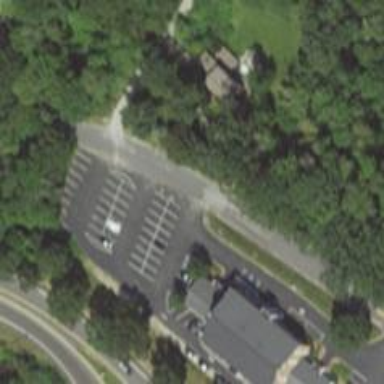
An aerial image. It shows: Parking space.